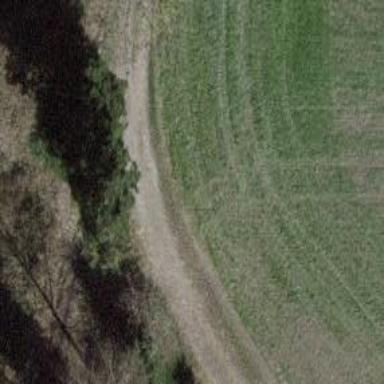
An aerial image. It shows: Track with fine gravel surface graded as grade 2.